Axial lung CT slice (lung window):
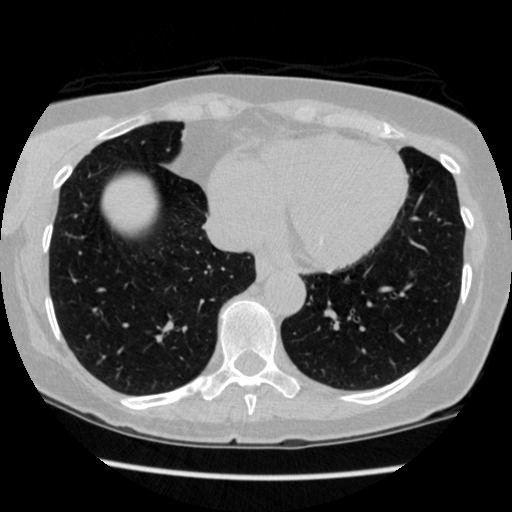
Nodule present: no